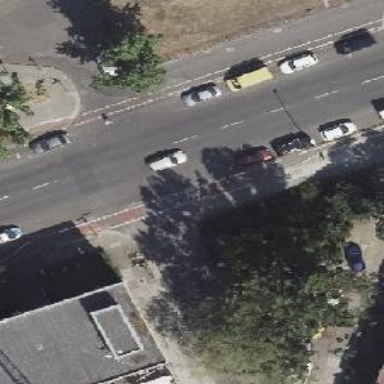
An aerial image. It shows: Sidewalk with concrete cycleway.